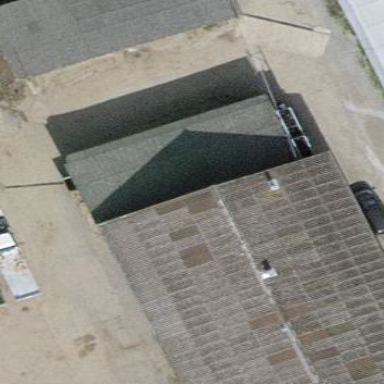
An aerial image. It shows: View of roof of building.